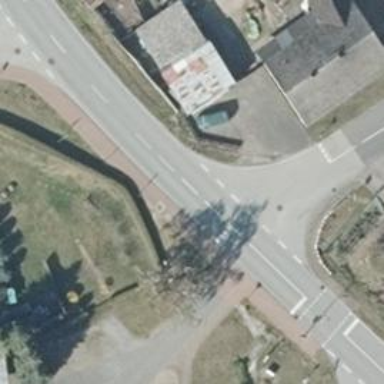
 with track for cyclists on the left sidewalk."